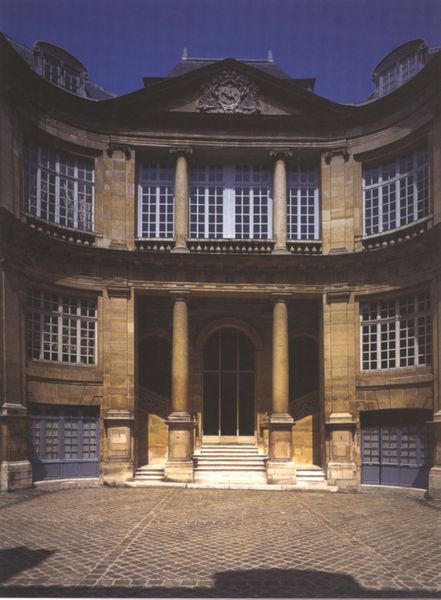
Titel: Hotel Lambert
Künstler: Louis Le Vau
Standort: Paris, Hôtel Lambert (EU - F - Ile-de-France)
Schlagwörter: blau, himmel, schatten, fenster, säulen, tür, dach, gebäude, haus, stein, pflaster, giebel, sprossenfenster, hof, platz, rundbogen, treppe, kartusche, stufen, foto, eingang, innenhof, sprossen, balustrade, gauben, halbkreis, portal, wappen, gesims, fenstergitter, sandstein, freitreppe, tympanon, vorplatz, säulenordnung, fsäule, freitrppe